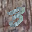
Label: 3